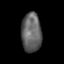
Tissue: lung
Cell type: Endothelial cells
Senescence score: 0.1584
Nuclear area (px): 773
Mean DAPI intensity: 98.38